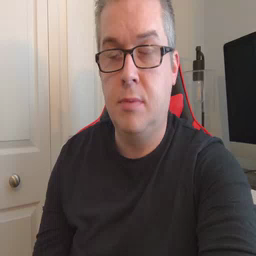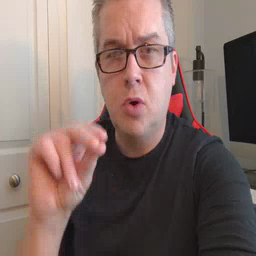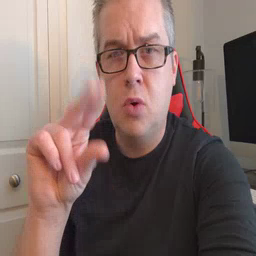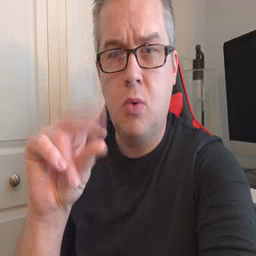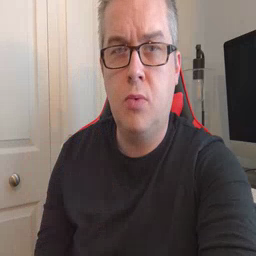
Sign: no